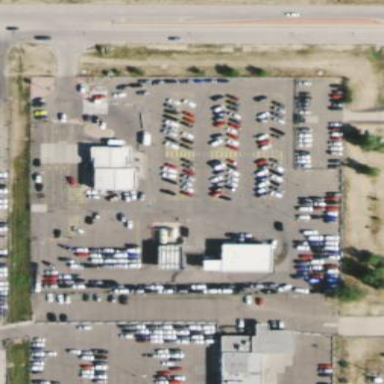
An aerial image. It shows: Car rental service.